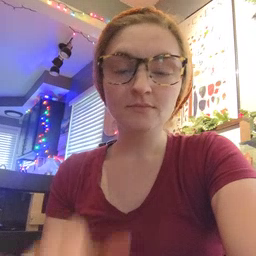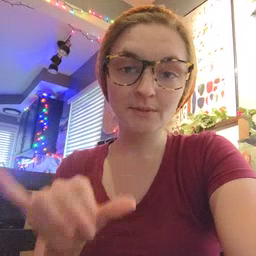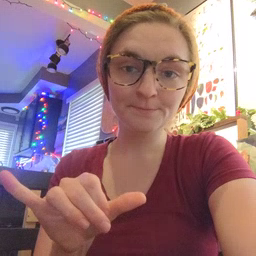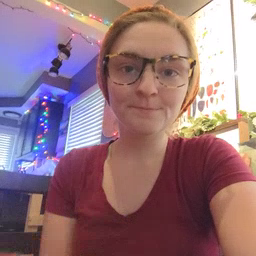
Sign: stay